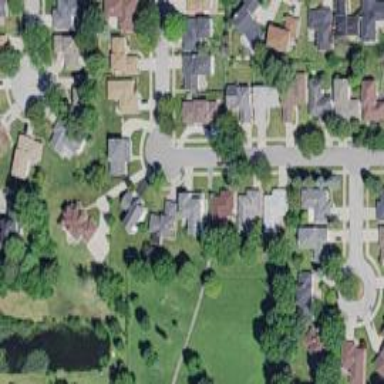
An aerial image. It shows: Residential road.